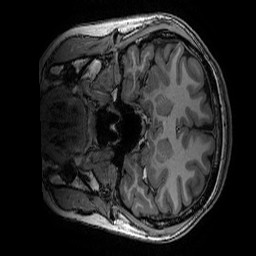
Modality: T1w
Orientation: coronal
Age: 19
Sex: male
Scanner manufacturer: ge
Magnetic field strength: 3 T
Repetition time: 0.007 s
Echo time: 0.00342 s